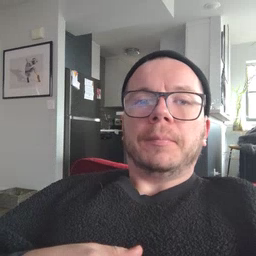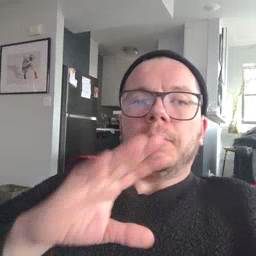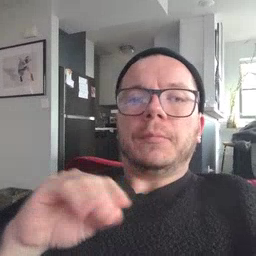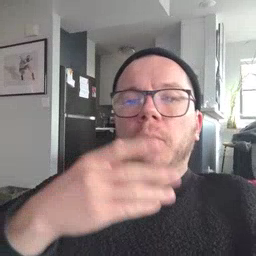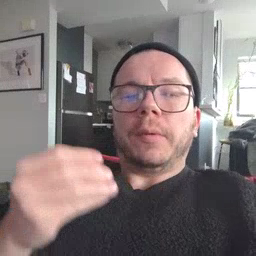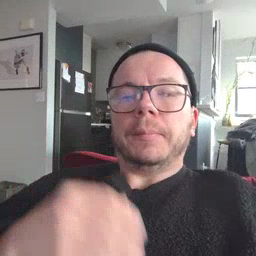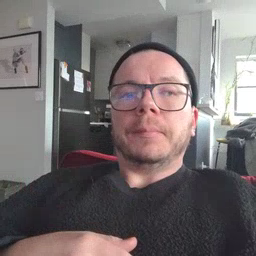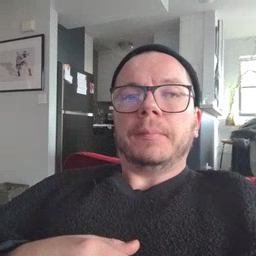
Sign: story